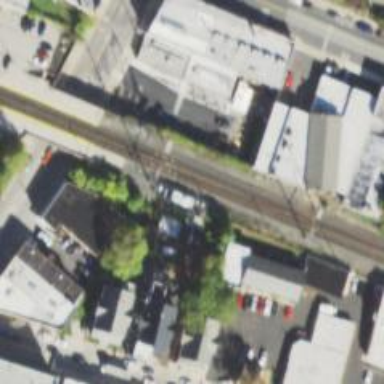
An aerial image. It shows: Railroad crossover.